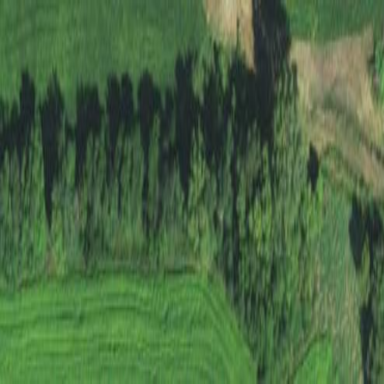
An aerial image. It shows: Deciduous broadleaved woodland.